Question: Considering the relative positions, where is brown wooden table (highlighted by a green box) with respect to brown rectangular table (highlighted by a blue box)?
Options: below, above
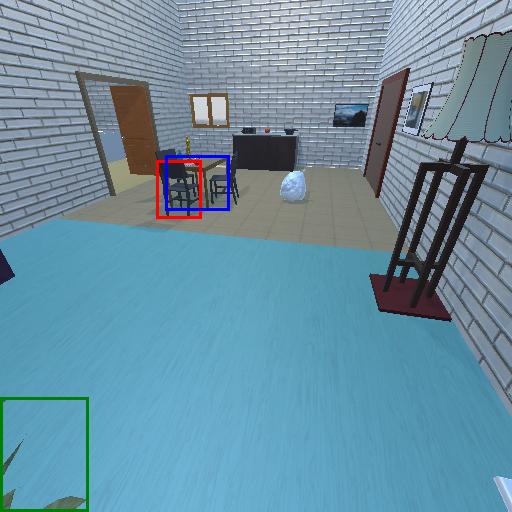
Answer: below